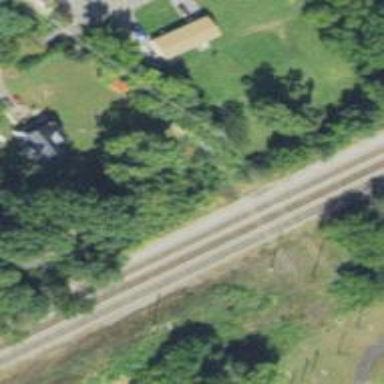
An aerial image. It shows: Railway track.